Field crop: maize
Growth stage: 2
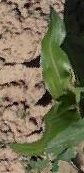
Species: maize